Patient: sex M, age 57
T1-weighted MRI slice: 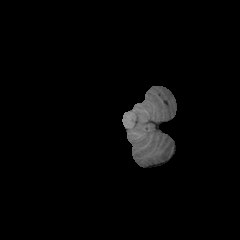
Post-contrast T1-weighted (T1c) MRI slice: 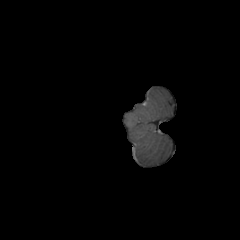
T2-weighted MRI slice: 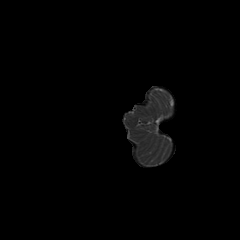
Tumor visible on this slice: no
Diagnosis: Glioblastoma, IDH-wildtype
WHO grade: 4